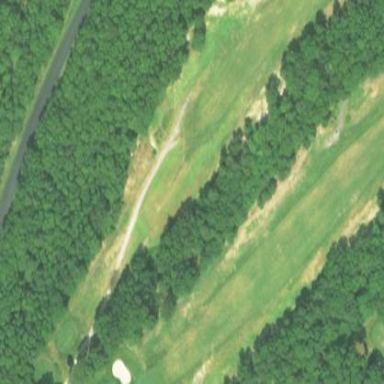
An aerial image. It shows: Golf fairway surrounded by grass.